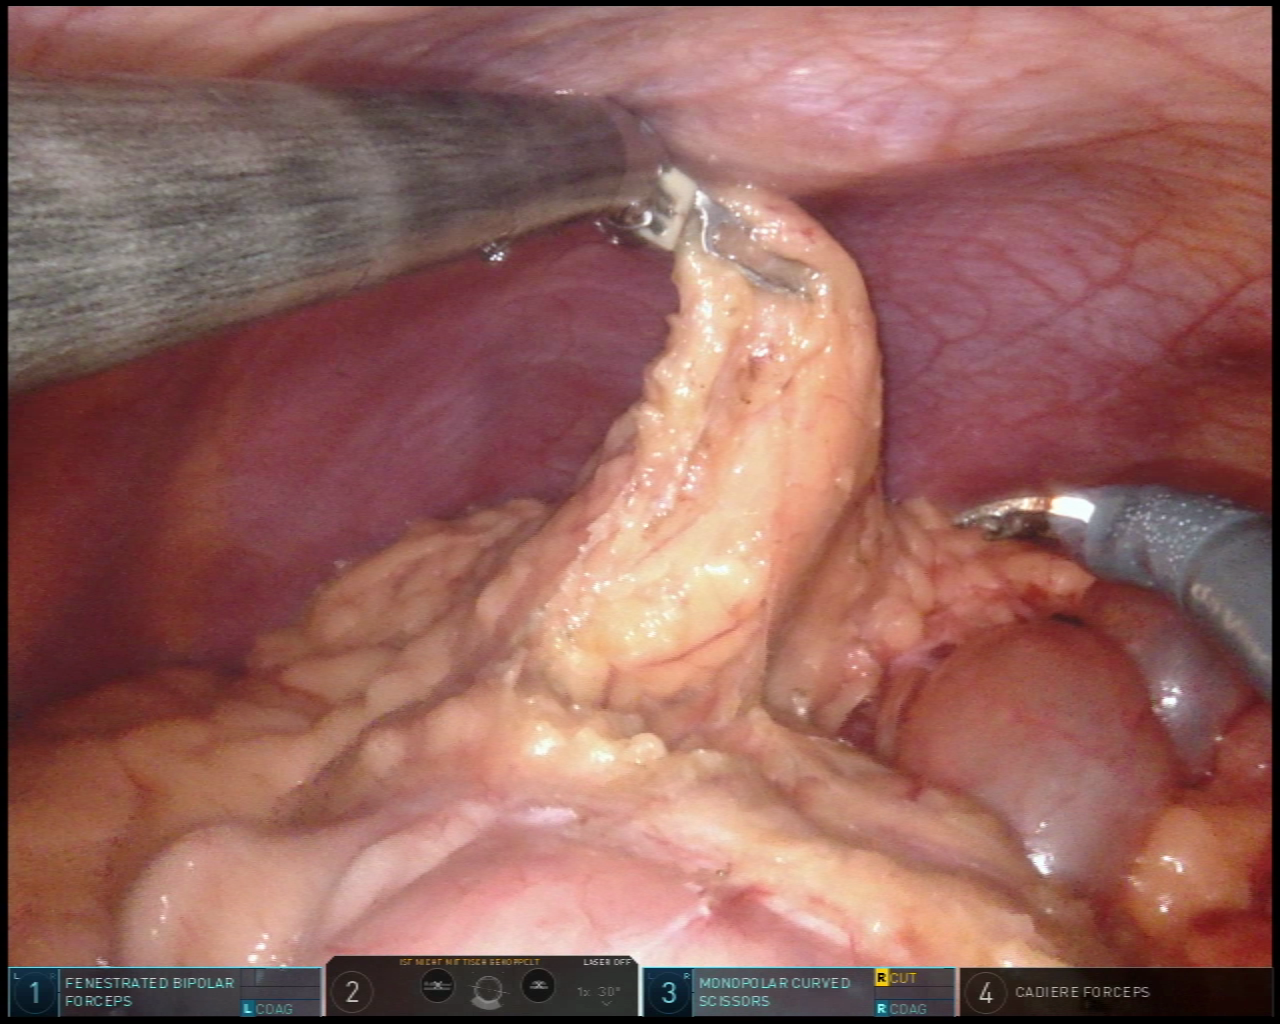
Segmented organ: colon
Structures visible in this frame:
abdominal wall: yes
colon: yes
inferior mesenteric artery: no
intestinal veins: no
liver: no
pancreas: no
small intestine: no
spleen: no
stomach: no
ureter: no
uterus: no
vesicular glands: no